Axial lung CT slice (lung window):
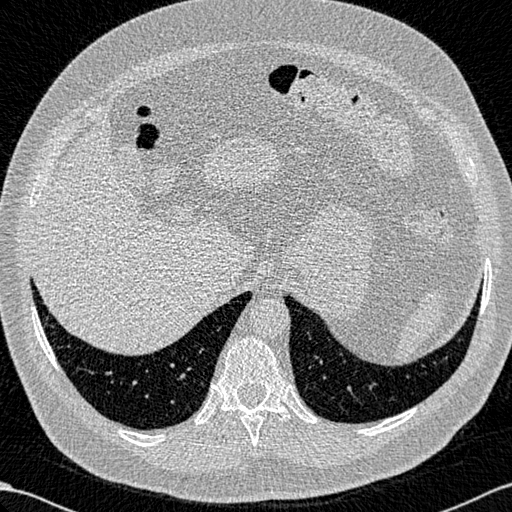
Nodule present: no